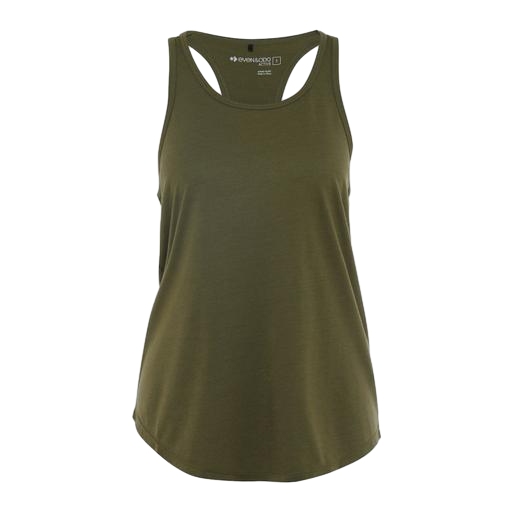
green apparel infinity tank, green essential shirttail tank, racerback tank, white background